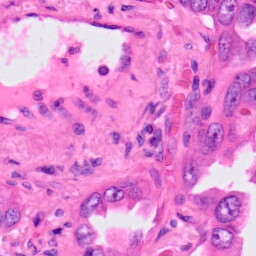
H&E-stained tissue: Lung